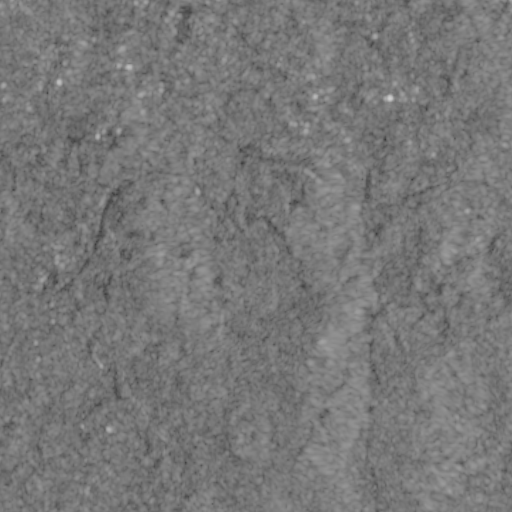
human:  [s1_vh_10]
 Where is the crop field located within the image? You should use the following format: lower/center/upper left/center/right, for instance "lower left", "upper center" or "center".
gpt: The crop field is located in the upper left of the image.
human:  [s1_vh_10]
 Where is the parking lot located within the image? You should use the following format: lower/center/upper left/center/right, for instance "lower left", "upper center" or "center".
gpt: The parking lot is located in the upper left of the image.
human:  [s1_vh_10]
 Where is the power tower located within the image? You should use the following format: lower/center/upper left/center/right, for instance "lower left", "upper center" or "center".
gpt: The power tower is located in the center right of the image.
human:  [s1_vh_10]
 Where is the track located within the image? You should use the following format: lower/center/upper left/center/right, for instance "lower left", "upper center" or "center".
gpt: The track is located in the upper center of the image.
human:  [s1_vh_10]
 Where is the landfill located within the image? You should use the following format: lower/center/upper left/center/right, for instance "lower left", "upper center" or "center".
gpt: There is no landfill in the image.

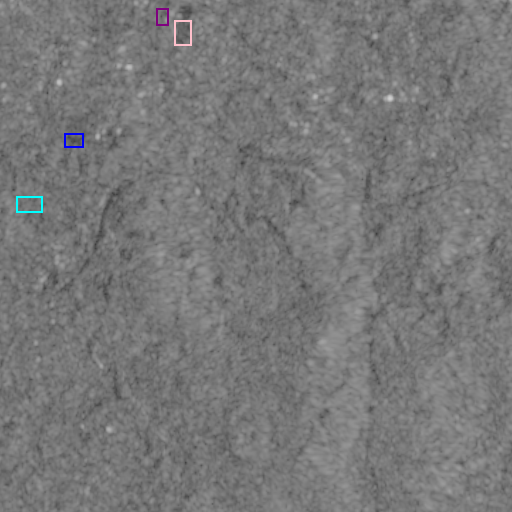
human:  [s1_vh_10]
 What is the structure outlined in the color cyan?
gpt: The structure outlined in cyan is a crop field.
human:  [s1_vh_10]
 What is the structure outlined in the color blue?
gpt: The structure outlined in blue is a park.
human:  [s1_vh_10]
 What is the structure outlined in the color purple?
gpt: The structure outlined in purple is a parking lot.
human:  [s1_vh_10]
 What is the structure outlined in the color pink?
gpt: The structure outlined in pink is a track.
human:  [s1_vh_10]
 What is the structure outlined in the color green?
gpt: There is no green outline.